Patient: sex M, age 29
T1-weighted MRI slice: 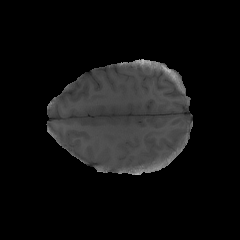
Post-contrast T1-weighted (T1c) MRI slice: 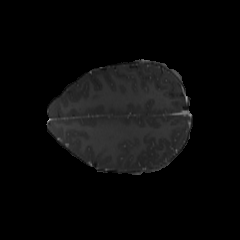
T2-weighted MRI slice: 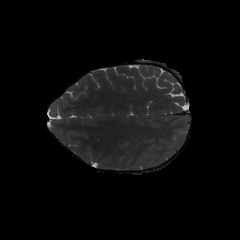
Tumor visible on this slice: no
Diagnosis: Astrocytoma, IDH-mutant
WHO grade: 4